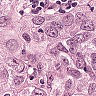
Metastatic tissue present: yes